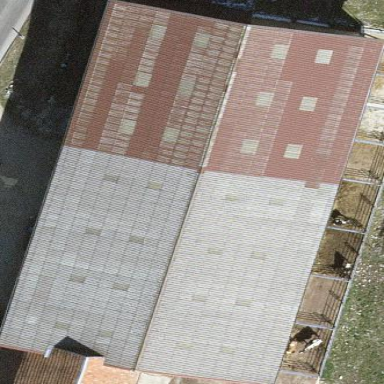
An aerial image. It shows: Farm auxiliary building with gabled roof.